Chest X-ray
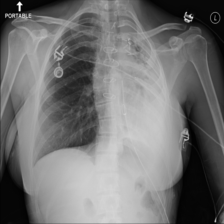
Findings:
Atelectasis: negative
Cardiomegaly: negative
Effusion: negative
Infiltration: negative
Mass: negative
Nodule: negative
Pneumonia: negative
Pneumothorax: negative
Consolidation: negative
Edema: negative
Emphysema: negative
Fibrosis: negative
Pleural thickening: negative
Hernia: negative